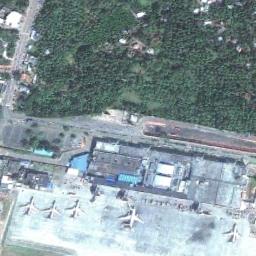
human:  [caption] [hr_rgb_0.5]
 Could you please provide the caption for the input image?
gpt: A line of airplanes are parked on the open space beside the buildings and trees .

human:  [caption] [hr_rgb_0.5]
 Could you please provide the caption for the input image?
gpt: Five planes parked on the airport while the forest and some buildings in front of them .

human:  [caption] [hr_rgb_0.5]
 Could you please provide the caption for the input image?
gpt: There are many trees near the airport, And five planes parked in the open space in front of the airport .

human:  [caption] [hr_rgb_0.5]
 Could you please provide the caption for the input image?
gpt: Several planes of different sizes are parked in a clearing, With many buildings and lawns next to the plane .

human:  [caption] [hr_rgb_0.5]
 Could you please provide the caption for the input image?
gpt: Five planes are in the parking lot next to the buildings .